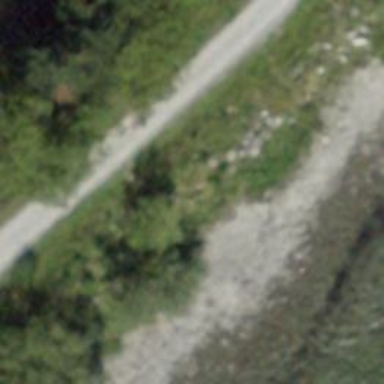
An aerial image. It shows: Hike path with asphalt surface for classic grooming.